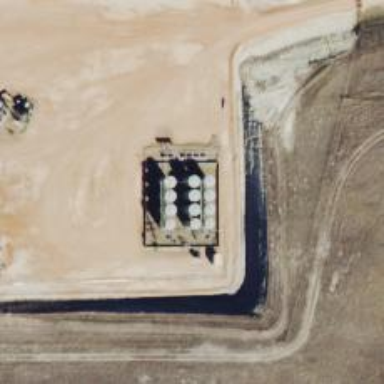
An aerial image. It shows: Storage tank with man-made structure.